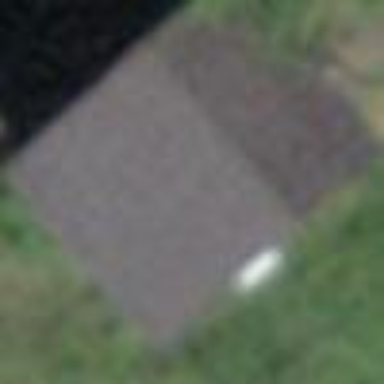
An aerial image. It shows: Cabin is depicted in the image.